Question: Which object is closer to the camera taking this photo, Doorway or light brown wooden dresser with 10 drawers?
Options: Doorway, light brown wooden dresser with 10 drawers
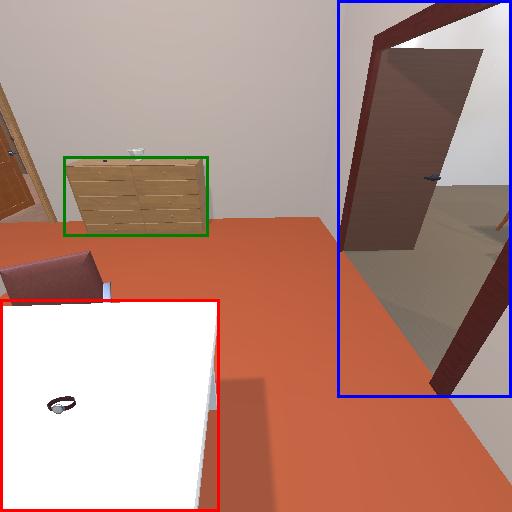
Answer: Doorway